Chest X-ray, PA view. Patient: 34 years old, sex F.
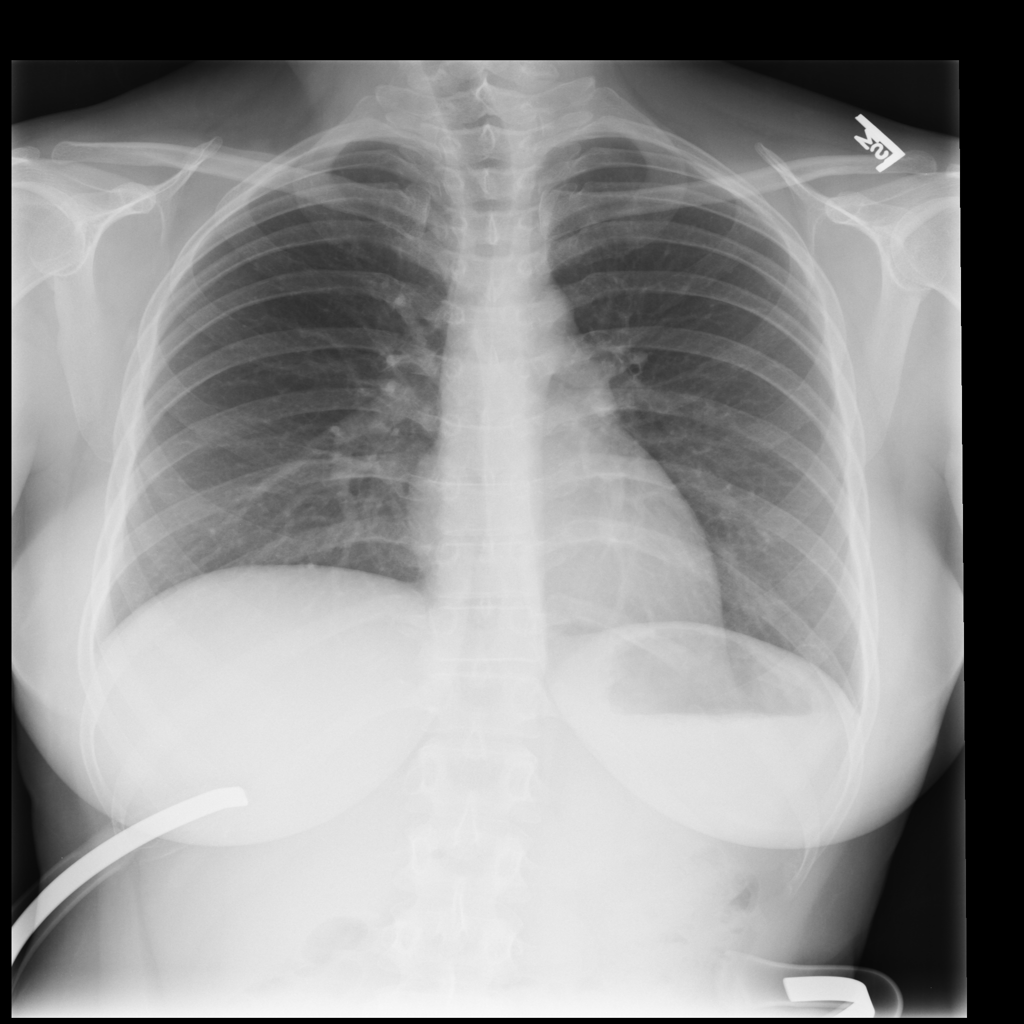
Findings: No Finding